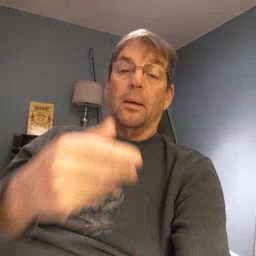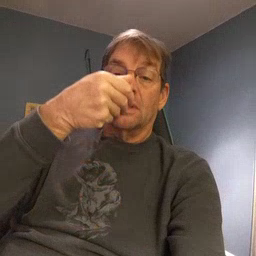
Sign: pizza